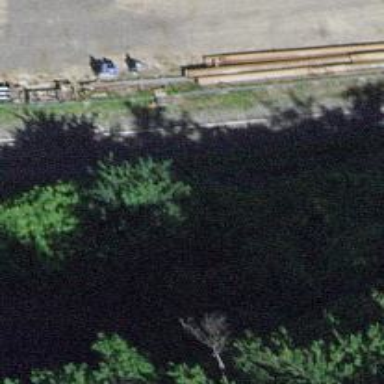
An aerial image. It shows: Railway switch.